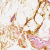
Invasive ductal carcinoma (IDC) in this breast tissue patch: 0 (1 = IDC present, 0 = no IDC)